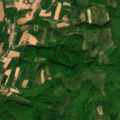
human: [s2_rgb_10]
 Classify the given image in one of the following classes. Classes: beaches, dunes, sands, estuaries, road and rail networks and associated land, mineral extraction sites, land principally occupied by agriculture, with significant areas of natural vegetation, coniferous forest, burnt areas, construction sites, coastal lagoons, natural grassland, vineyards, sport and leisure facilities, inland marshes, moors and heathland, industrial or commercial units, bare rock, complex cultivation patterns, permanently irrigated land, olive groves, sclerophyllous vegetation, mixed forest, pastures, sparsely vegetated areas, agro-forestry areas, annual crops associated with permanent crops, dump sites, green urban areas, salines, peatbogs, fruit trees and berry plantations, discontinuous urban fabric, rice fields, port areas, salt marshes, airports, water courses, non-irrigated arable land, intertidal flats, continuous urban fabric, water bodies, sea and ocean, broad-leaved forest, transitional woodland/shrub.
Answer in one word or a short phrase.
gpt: complex cultivation patterns, land principally occupied by agriculture, with significant areas of natural vegetation, broad-leaved forest